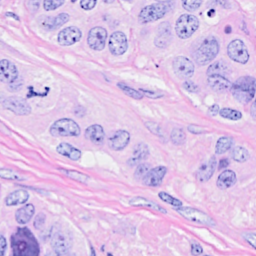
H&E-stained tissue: Breast